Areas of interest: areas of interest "Industrial Park"
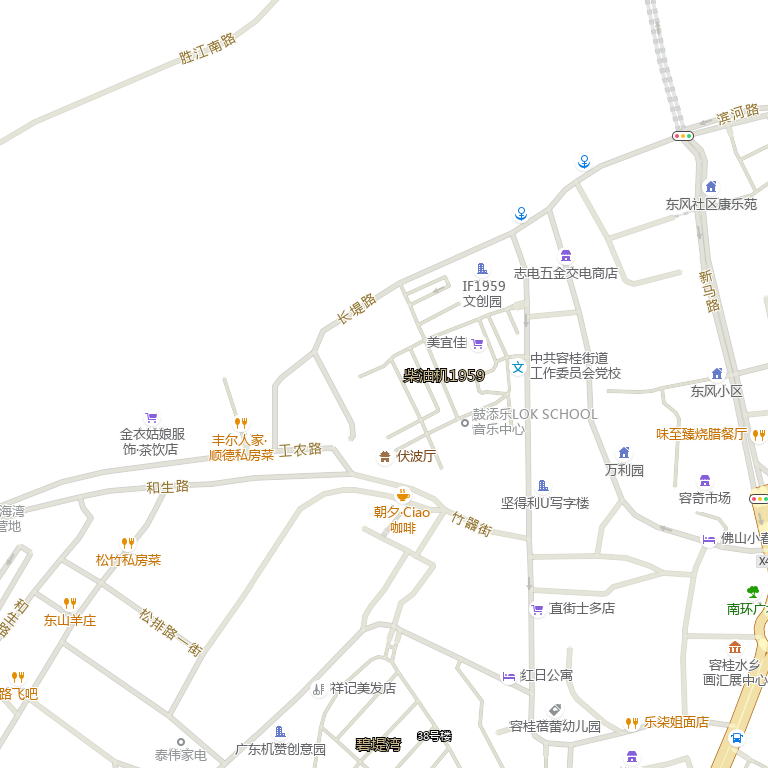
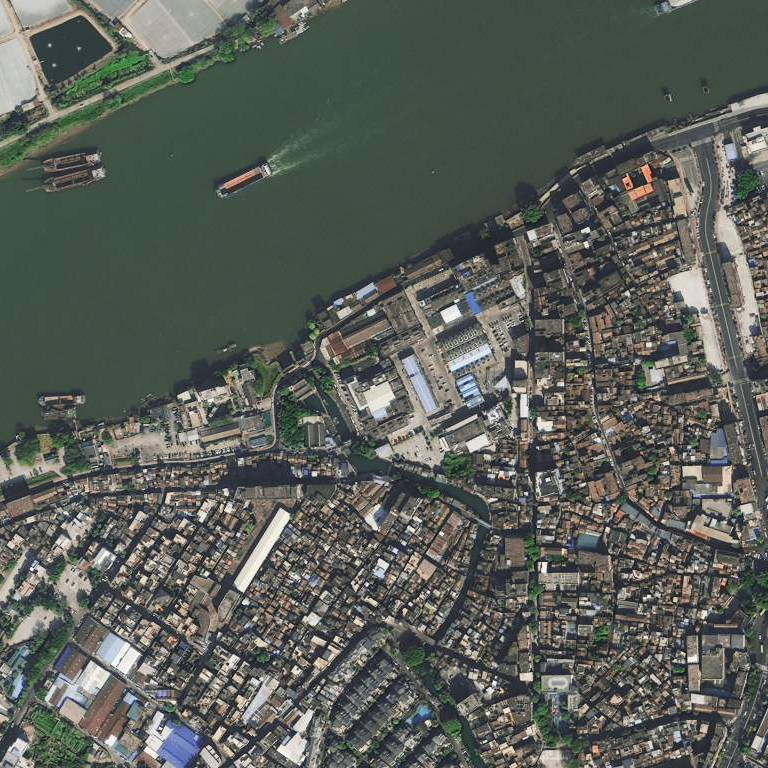